RGB frame:
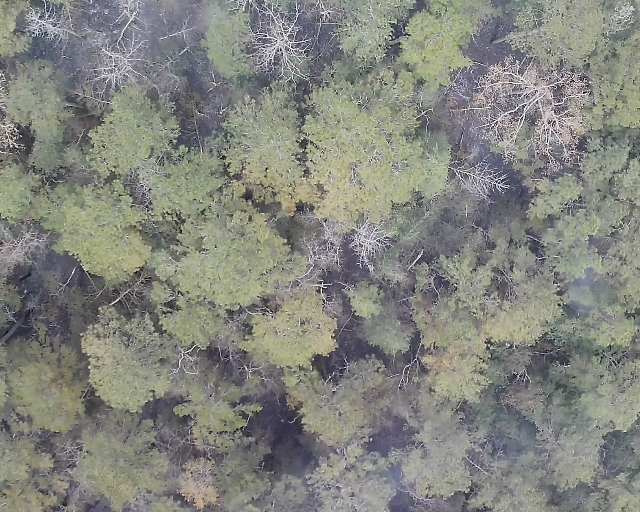
Thermal frame:
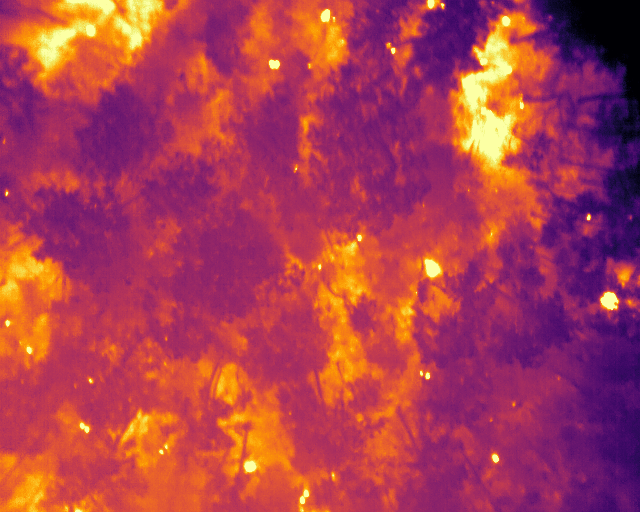
Captured: 2026-02-26 03:07:29
Pixels at or above 80 °C: 59 (fraction of frame: 0.0001801)